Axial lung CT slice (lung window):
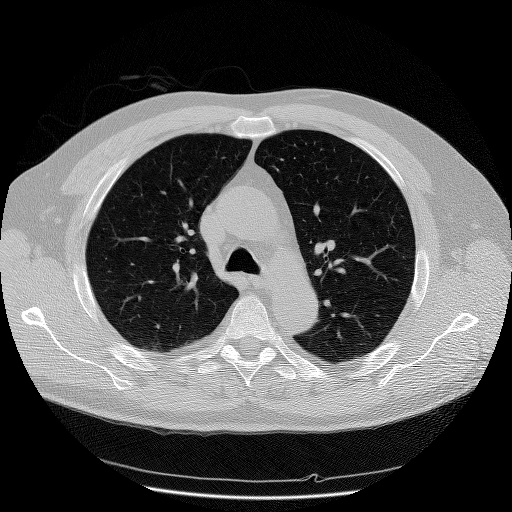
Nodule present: no